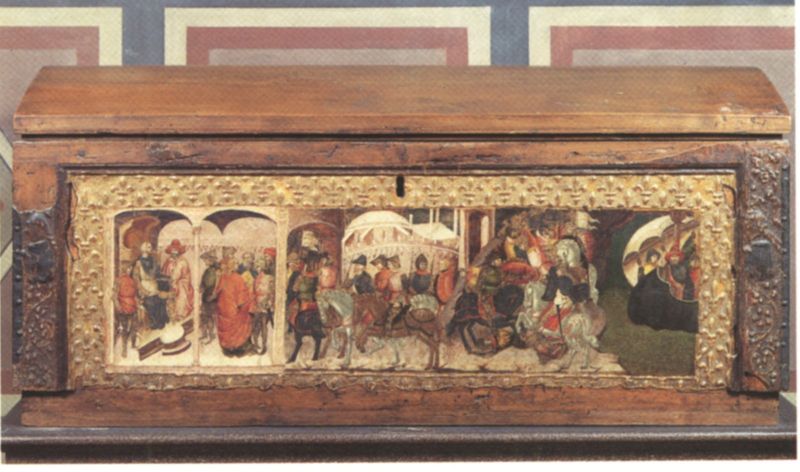
Titel: Hochzeitstruhe mit den Argonauten
Institution: Florenz, Bargello
Schlagwörter: blau, menschen, bunt, holz, weiss, zeichnung, rot, schloss, malerei, rahmen, bild, gold, pferd, pferde, verzierung, foto, truhe, volk, kiste, kasten, sarg, quader, grab, schlüssel, bemalung, szenen, kästchen, viereck, zelt, zelte, bund, schnitzarbeit, saeule, grap